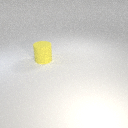
large yellow rubber cylinder